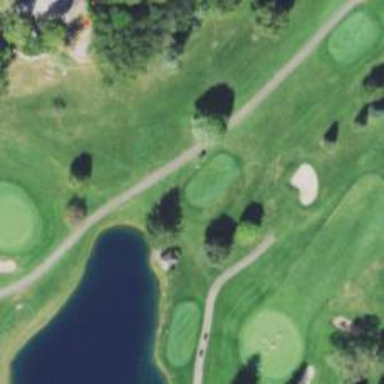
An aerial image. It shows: Golf course.